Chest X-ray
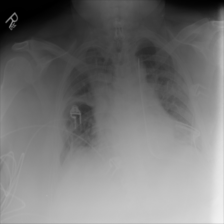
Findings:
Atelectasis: positive
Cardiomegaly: negative
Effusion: positive
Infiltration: negative
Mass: negative
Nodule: negative
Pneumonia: negative
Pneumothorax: negative
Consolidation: negative
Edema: negative
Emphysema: negative
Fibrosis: negative
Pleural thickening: negative
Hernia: negative